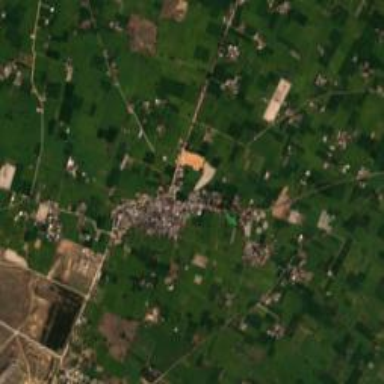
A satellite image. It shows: Village.